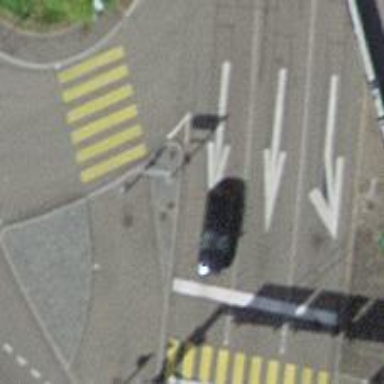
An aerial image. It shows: Asphalt path with both cycleway and footway also surfaced with asphalt.